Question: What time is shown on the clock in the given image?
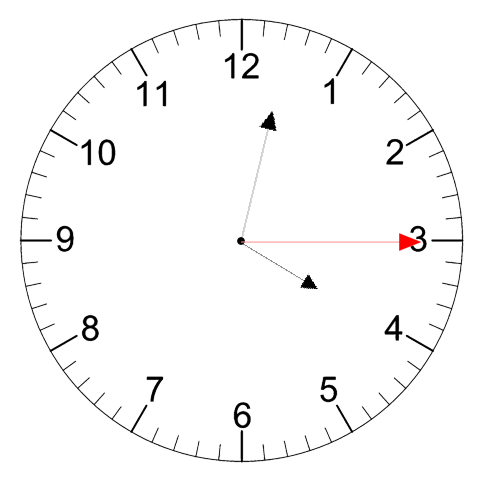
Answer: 04:02:15